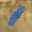
Label: 1